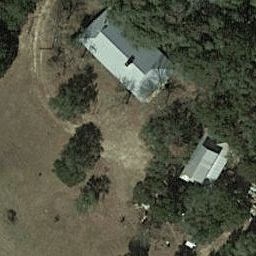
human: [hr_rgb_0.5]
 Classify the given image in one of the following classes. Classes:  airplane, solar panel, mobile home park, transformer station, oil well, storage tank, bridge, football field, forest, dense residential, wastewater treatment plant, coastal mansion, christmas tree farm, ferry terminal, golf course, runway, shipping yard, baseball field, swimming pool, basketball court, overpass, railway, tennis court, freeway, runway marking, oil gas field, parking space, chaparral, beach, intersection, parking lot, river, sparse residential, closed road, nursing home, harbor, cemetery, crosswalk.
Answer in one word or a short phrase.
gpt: sparse residential